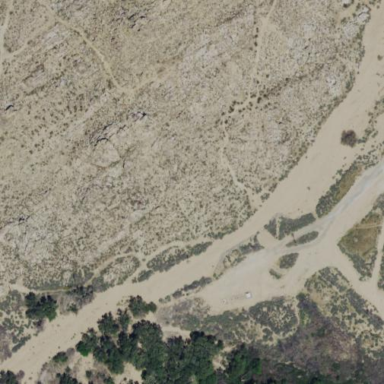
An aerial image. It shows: Natural area covered with sand.